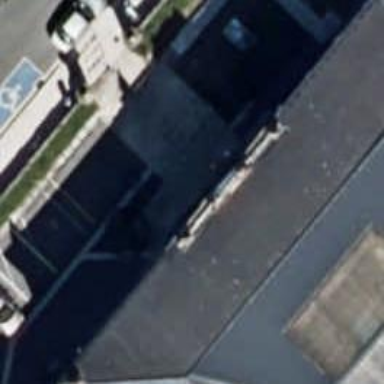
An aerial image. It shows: Building with surveillance zone.